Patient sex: F
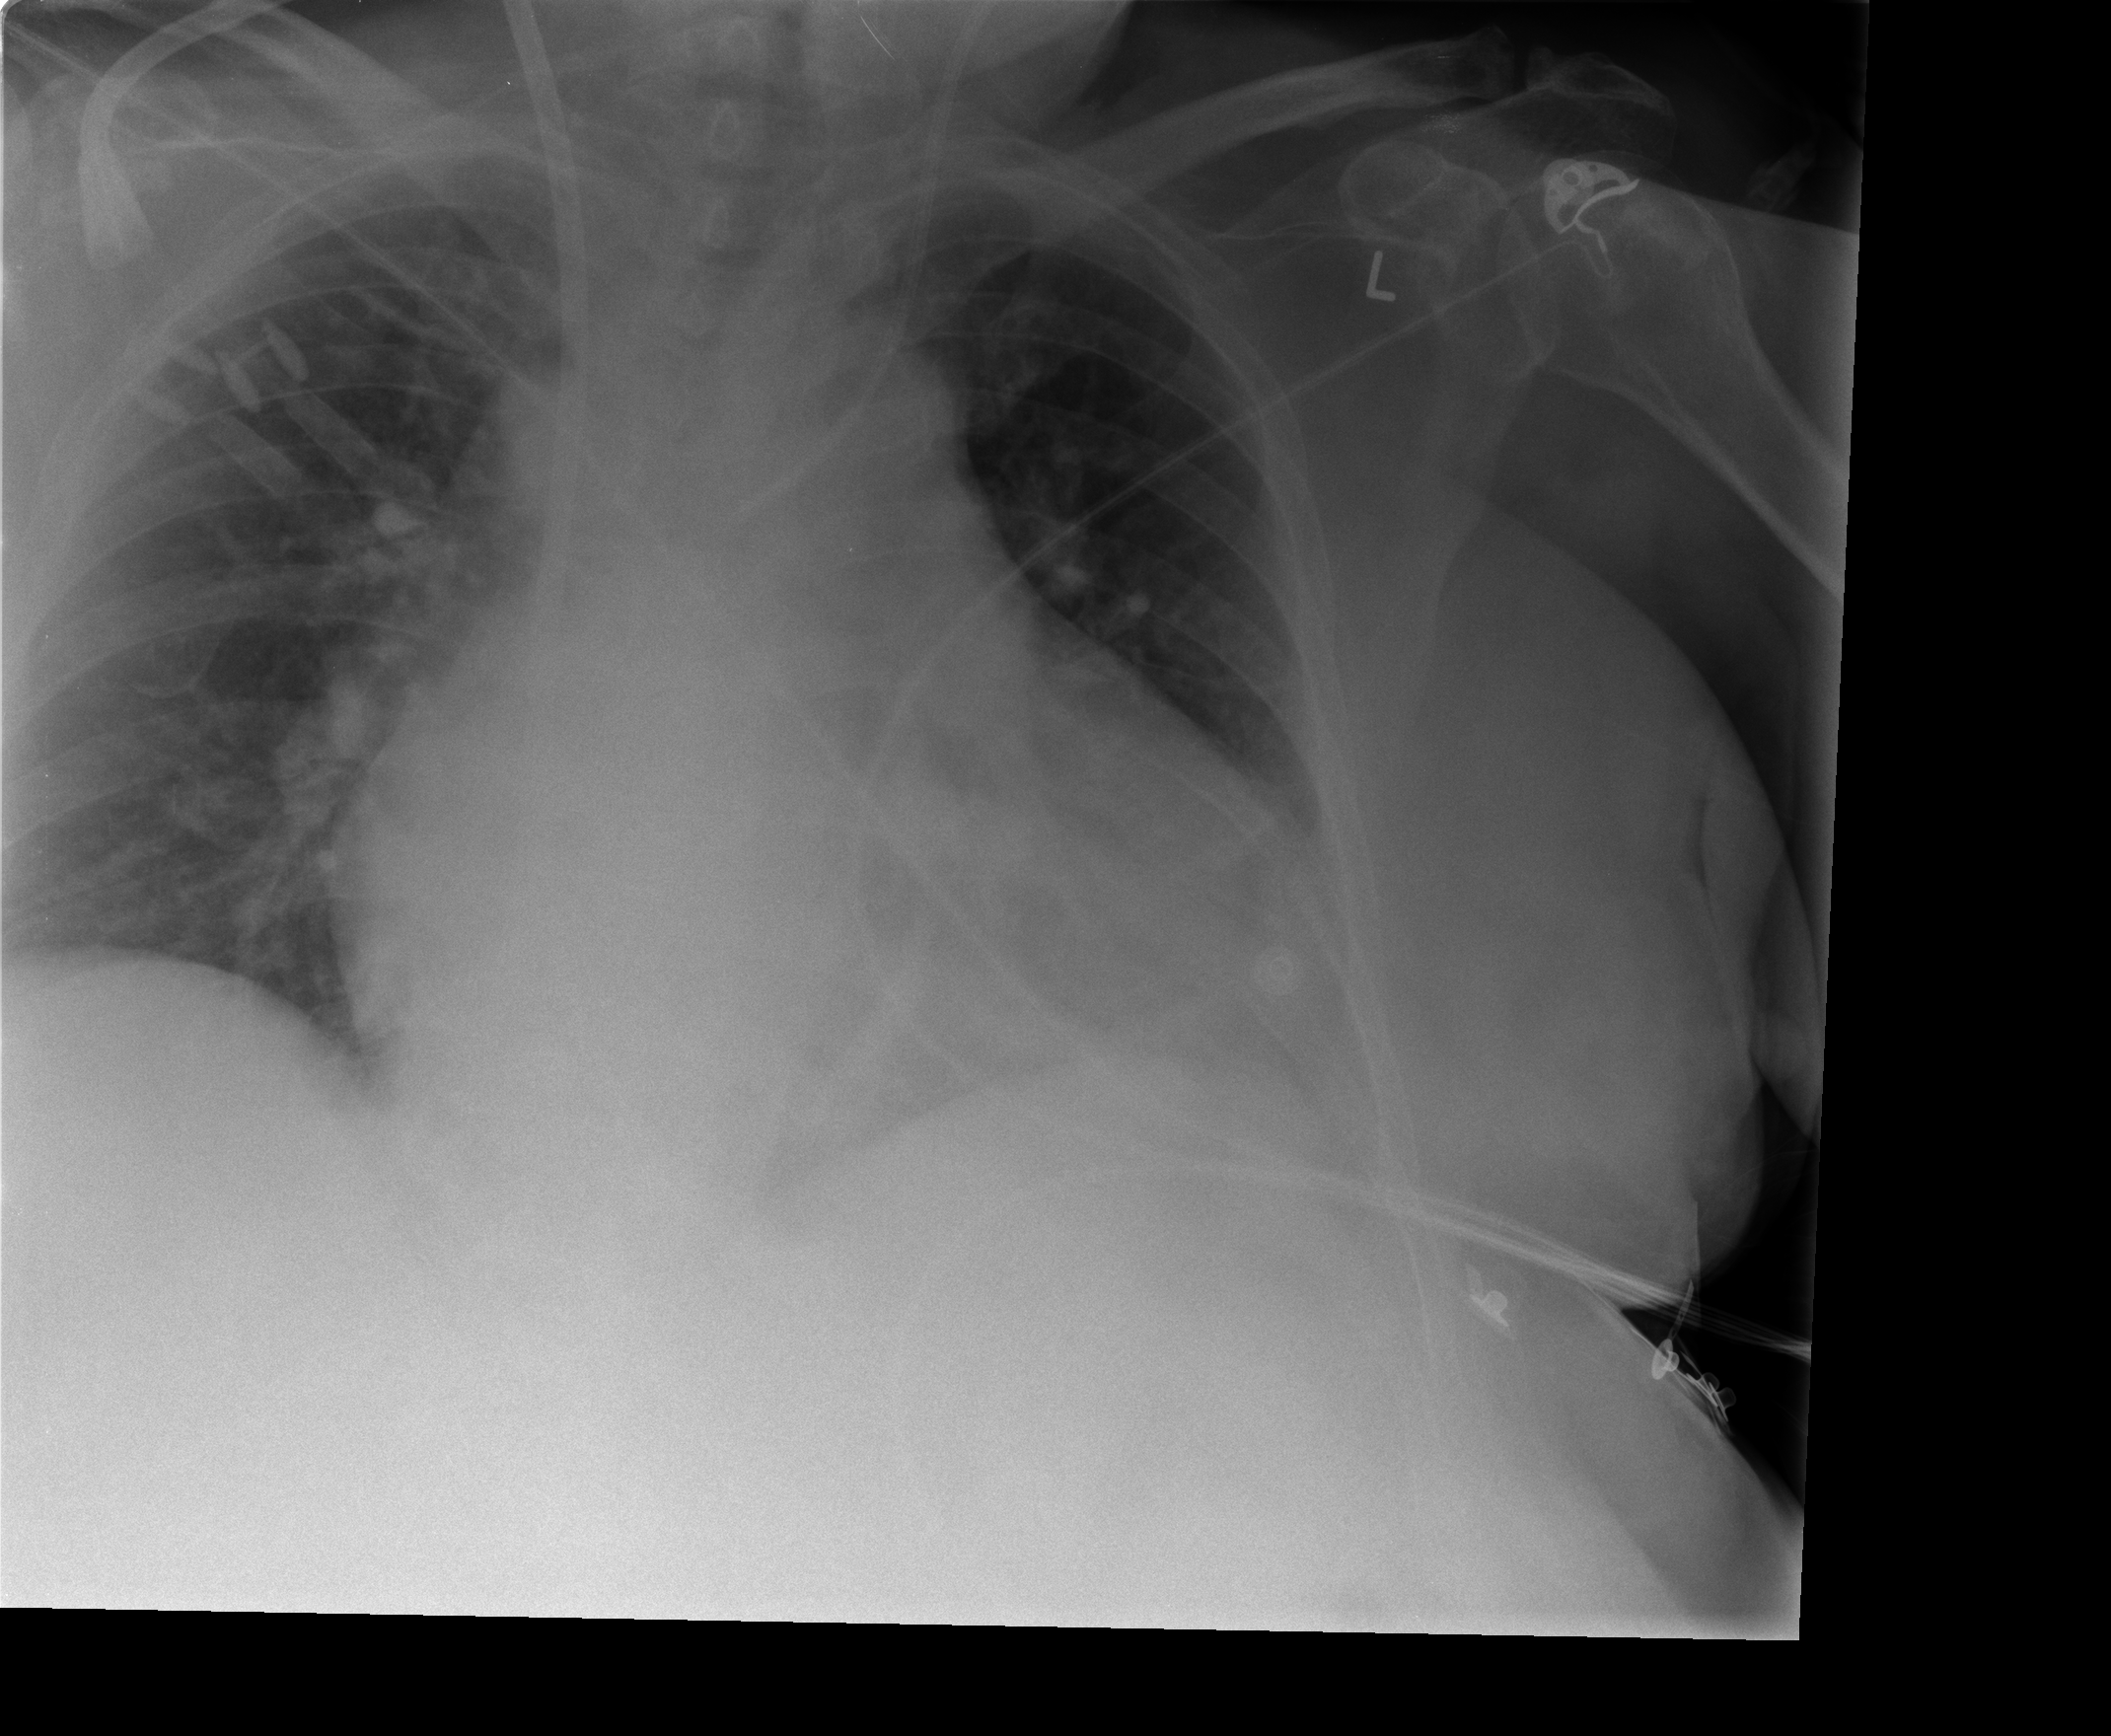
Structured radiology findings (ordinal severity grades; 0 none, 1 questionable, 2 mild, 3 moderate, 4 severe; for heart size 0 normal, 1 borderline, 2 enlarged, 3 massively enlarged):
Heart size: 3
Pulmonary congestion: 2
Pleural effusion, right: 1
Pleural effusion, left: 1
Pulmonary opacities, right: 0
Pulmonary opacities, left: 0
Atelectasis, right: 0
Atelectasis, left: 2